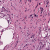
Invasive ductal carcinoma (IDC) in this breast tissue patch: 1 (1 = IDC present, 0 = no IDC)